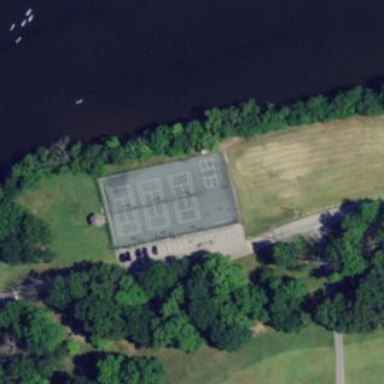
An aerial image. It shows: Tennis court on the leisure land pitch.